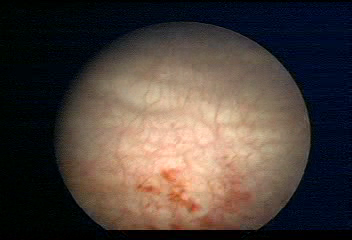
Modality: WLC
Class: Normal mucosa
Bladder cancer association: No